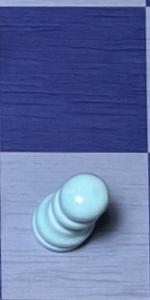
Label: Pawn_White